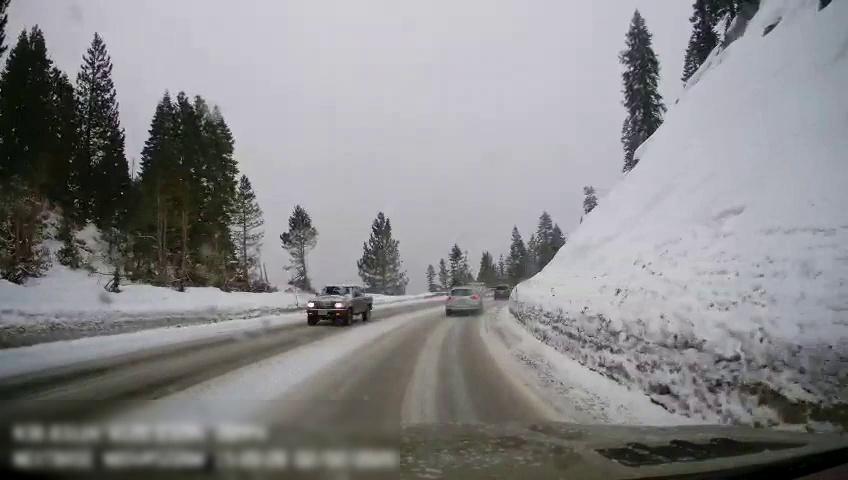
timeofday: Day
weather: Snowy
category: Drivable Space
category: Vehicles | SUV
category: Vehicles | Car
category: Vehicles | Truck